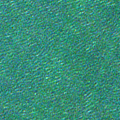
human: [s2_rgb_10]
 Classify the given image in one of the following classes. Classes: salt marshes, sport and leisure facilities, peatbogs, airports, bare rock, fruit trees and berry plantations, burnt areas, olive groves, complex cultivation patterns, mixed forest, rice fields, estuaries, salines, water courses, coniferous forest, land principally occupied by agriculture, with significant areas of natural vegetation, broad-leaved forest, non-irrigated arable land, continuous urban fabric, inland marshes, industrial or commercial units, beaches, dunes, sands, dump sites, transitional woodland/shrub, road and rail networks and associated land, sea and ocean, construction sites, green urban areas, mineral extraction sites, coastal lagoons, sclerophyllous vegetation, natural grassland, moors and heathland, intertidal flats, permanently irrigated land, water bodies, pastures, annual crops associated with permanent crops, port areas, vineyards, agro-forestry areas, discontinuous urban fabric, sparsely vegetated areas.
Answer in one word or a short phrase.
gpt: sea and ocean